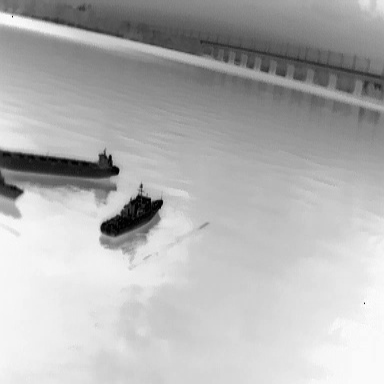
There is a liner in the infrared image.